Thermal image captured with a DJI ZH20N camera.
Image size: 640x512
Focal length: 12.0 mm (35 mm equivalent: 52.0 mm)
Field of view: 38.2 deg
Object distance: 5.0 m
Emissivity: 0.95
Relative humidity: 50 %
Reflected temperature: 25.0 C
Ambient temperature: 25.0 C
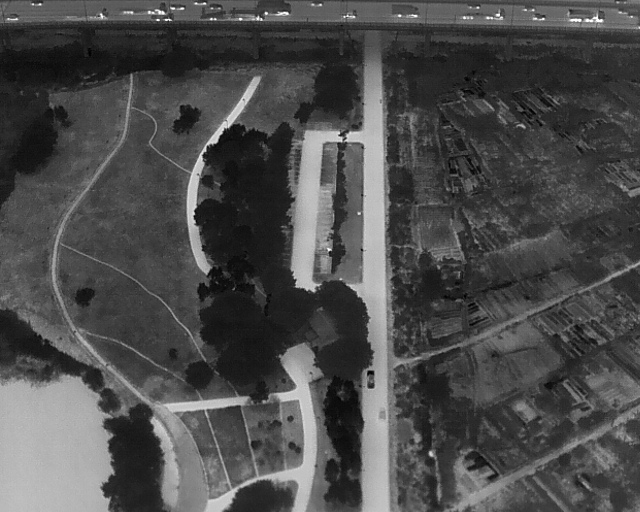